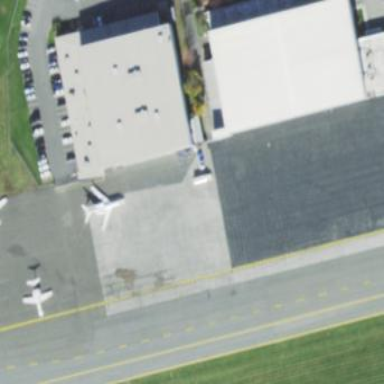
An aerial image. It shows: Apron at the airport.